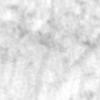
Label: no_change